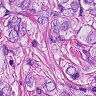
Metastatic tissue present: yes